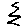
Label: zigzag